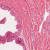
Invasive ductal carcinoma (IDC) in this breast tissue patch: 0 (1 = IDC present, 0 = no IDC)